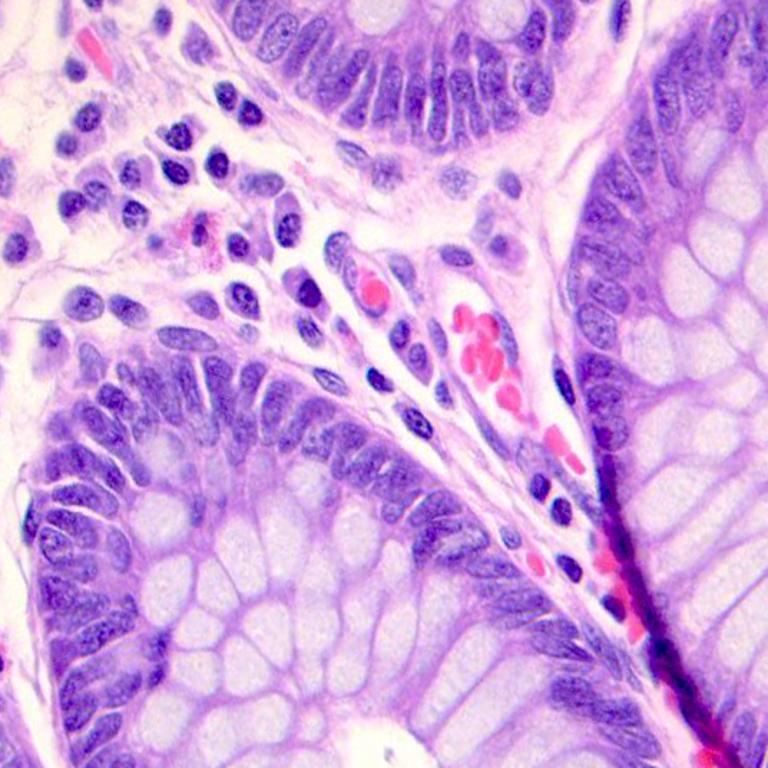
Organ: colon
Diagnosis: benign